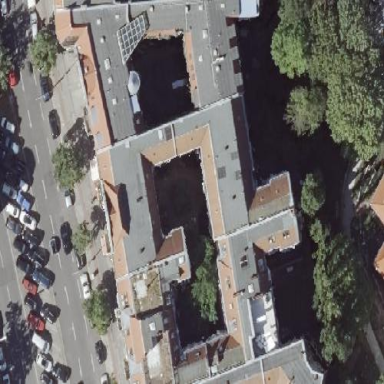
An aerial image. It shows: Unique apartment building with double saltbox roof shape.